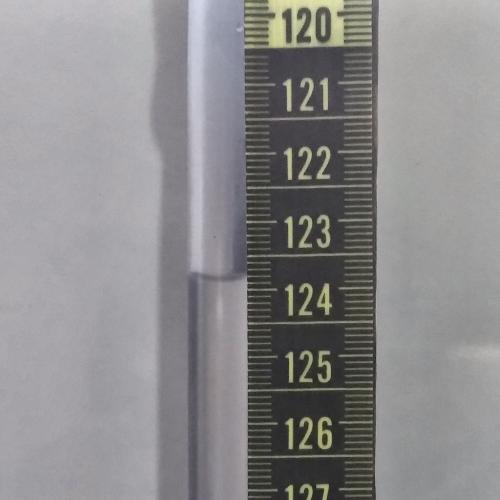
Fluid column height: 123.8 cm